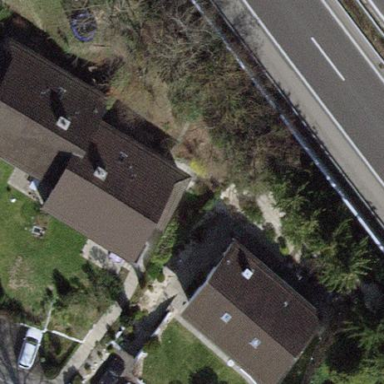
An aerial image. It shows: Semi-detached house.